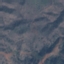
Land use / land cover: HerbaceousVegetation